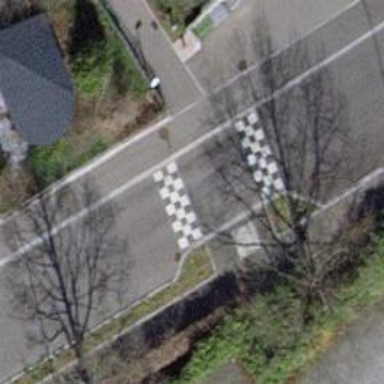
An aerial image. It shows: Traffic calming table.